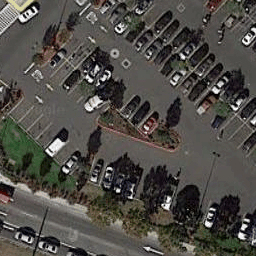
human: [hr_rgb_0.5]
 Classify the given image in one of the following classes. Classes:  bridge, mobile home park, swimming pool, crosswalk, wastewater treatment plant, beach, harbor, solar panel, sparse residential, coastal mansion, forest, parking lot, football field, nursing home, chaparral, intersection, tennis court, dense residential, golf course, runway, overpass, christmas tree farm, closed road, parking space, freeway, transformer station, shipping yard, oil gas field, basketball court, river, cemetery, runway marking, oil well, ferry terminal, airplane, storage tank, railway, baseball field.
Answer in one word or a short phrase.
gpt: parking lot